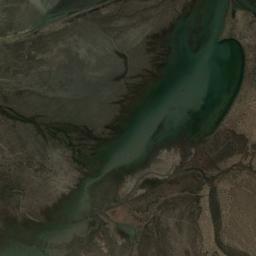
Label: lake